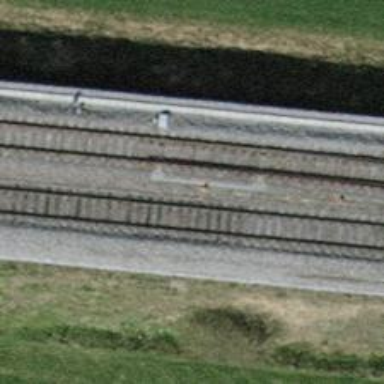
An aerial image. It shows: Railway with electrified contact lines.